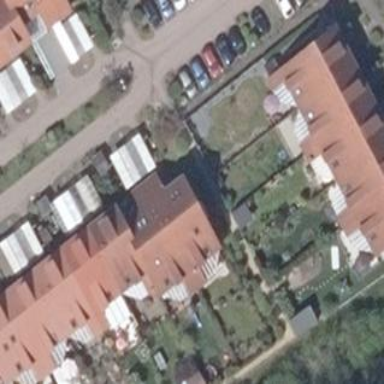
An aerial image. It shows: Terrace building.